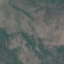
Land use / land cover: HerbaceousVegetation